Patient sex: M
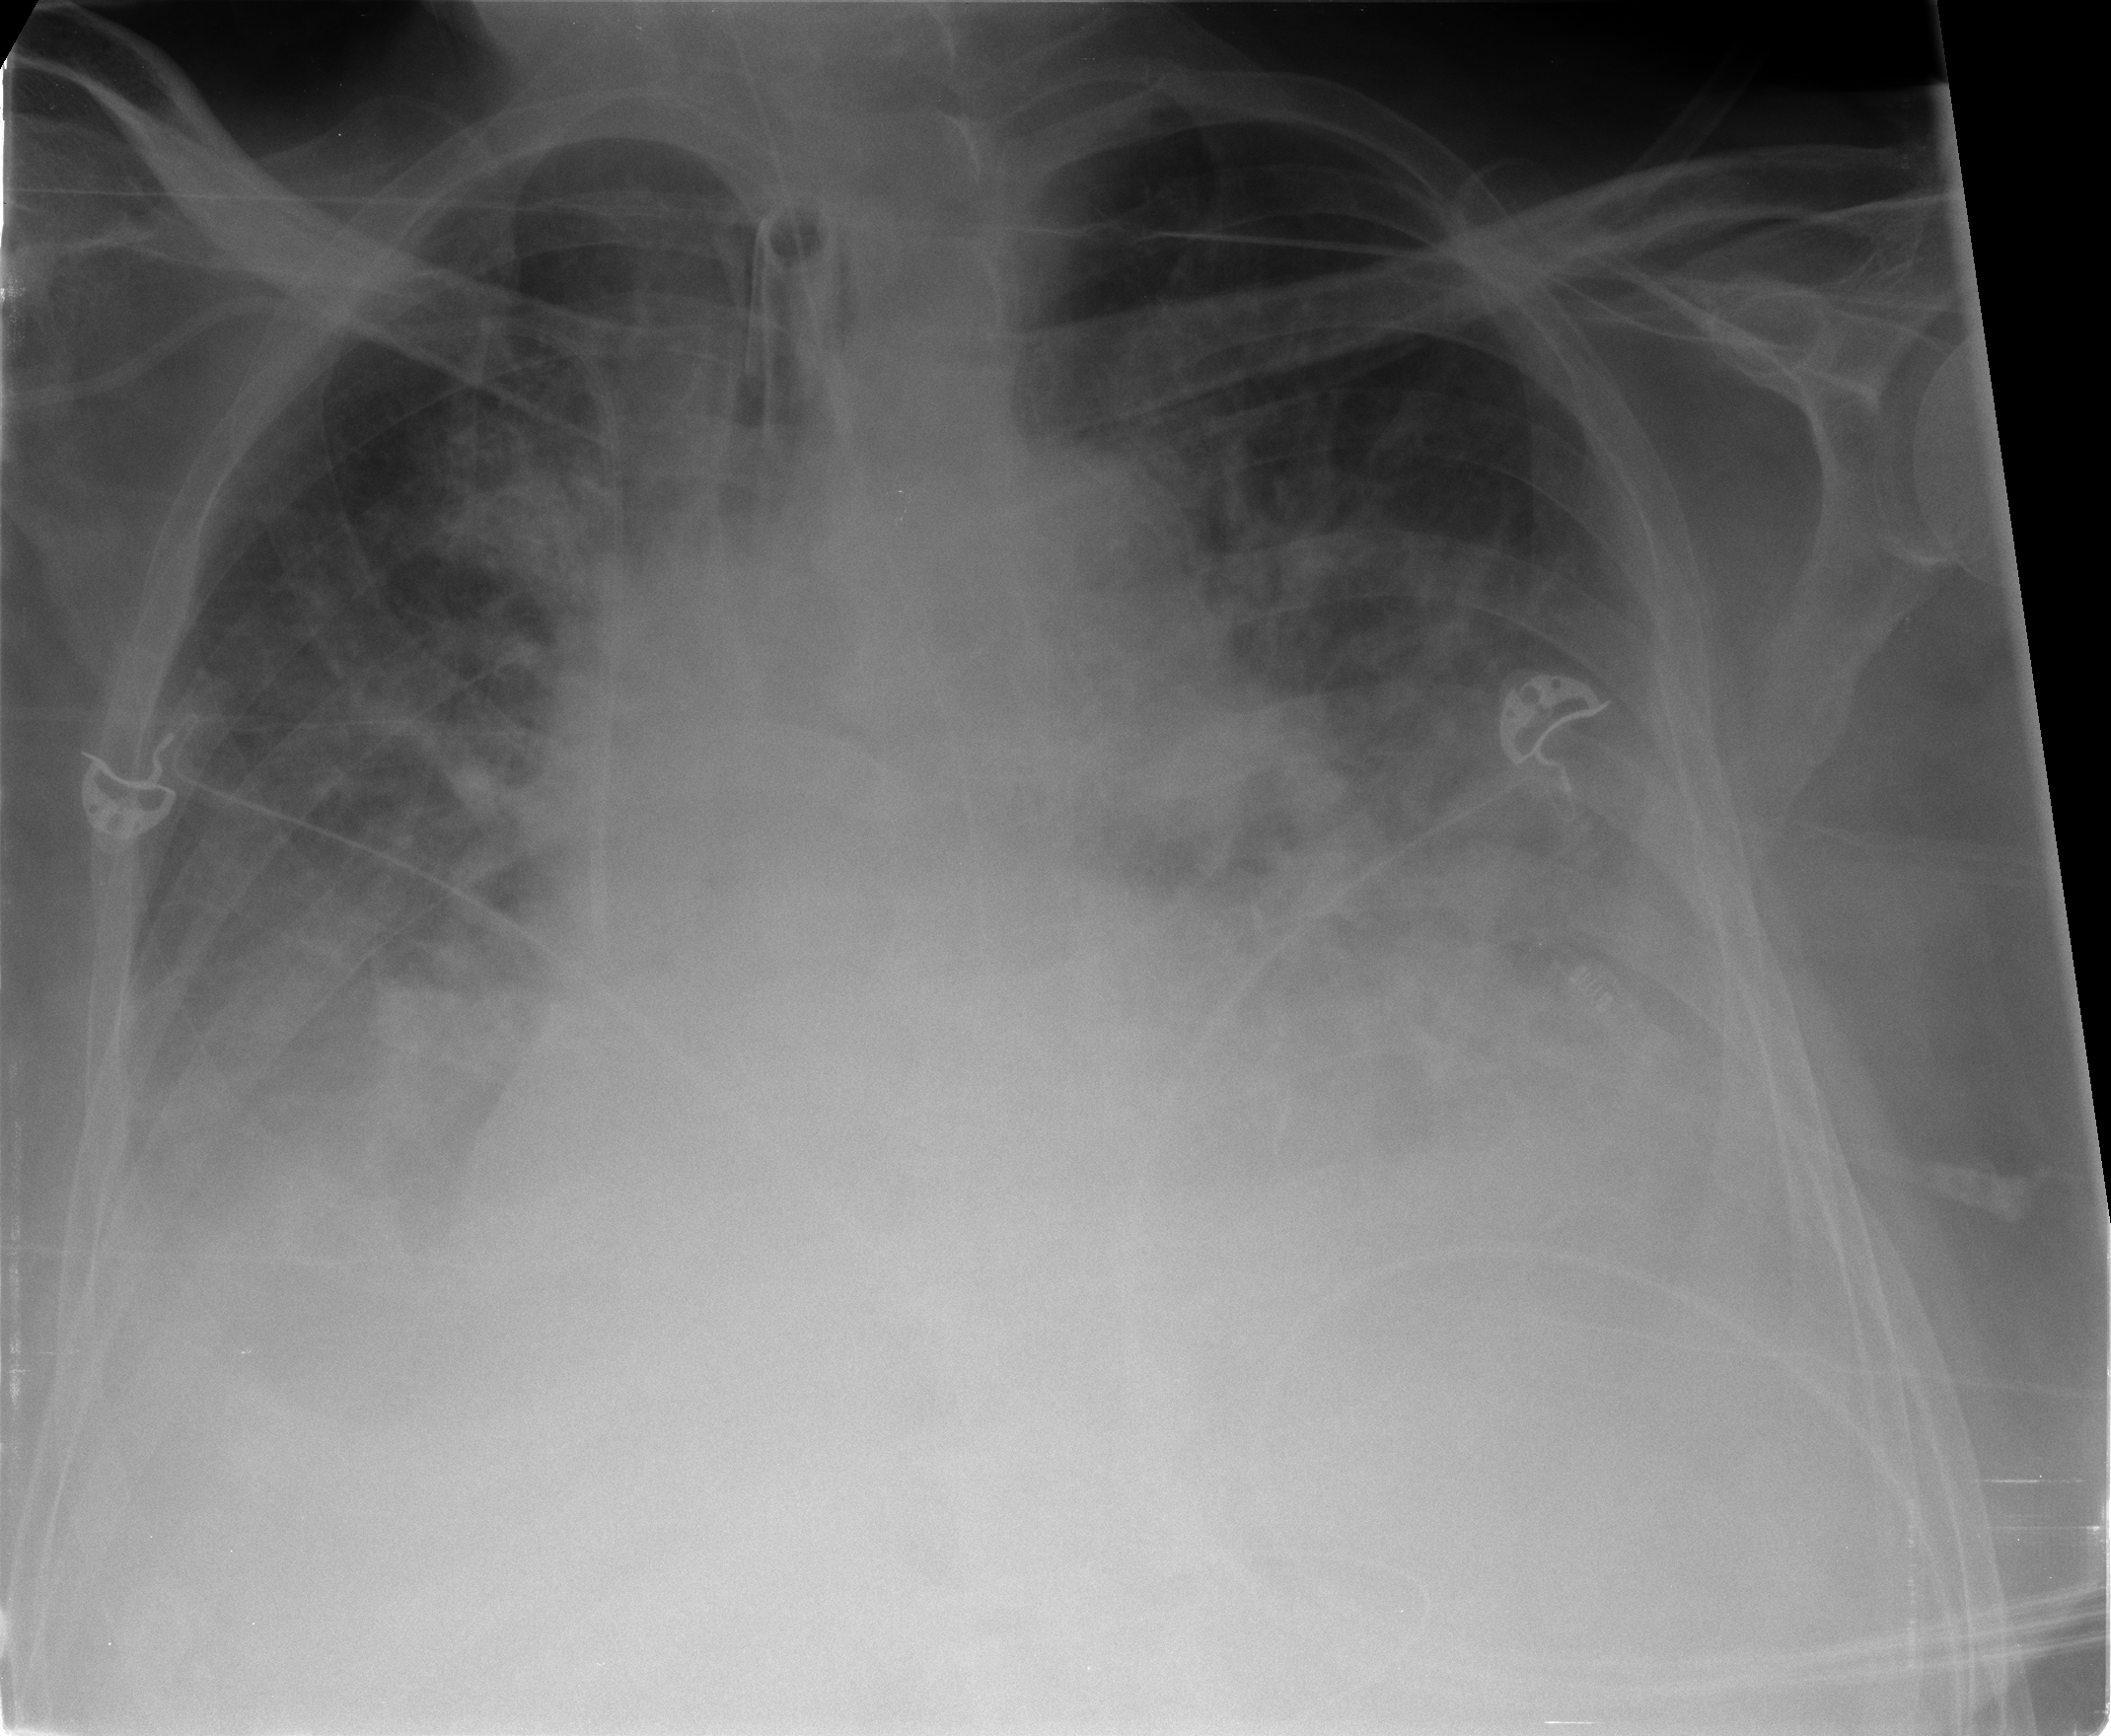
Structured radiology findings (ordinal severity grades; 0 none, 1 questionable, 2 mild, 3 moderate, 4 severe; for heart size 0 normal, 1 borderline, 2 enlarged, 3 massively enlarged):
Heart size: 2
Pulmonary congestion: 3
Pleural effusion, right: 3
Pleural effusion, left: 3
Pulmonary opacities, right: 3
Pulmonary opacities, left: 3
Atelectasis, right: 3
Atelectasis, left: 3